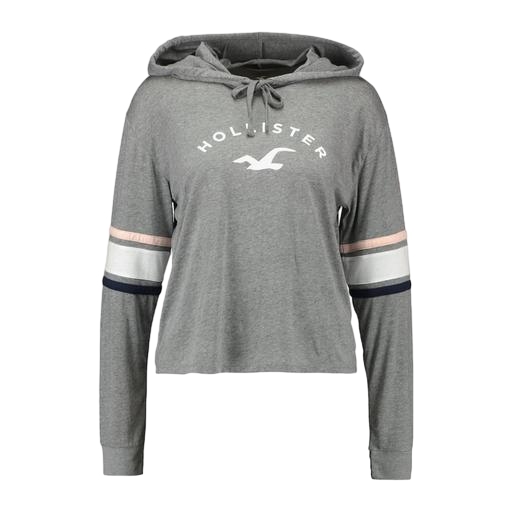
long sleeved hoodie, grey hoodie, longsleeve t-shirt, white background